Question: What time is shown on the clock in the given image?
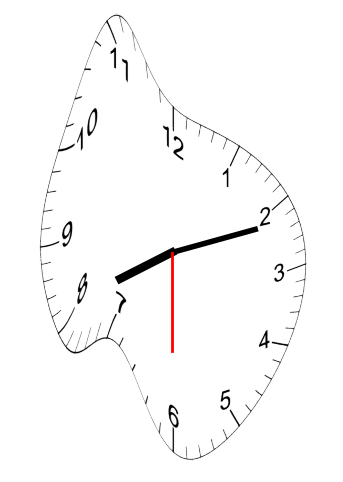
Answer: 08:11:30